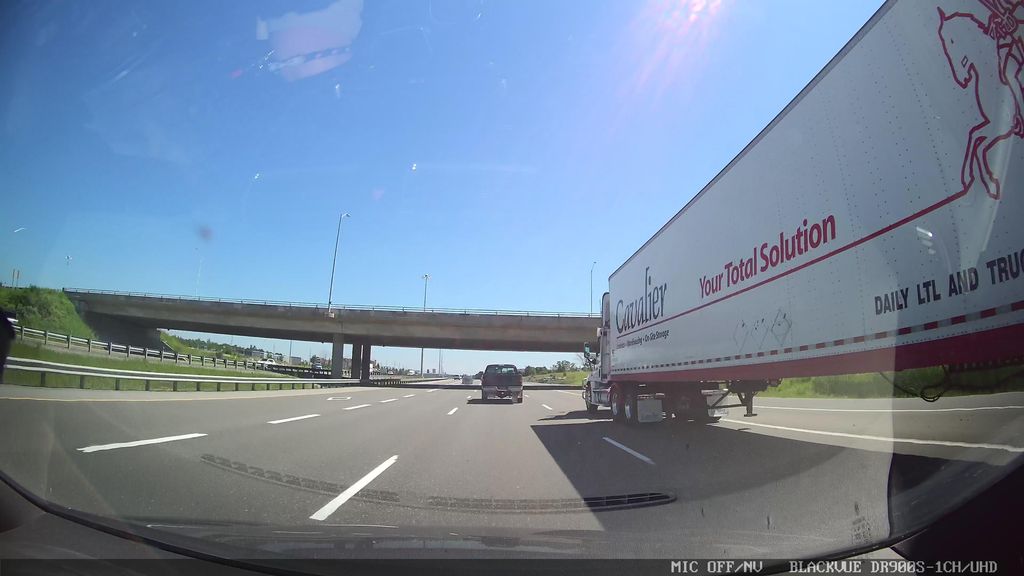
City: ottawa-gatineau